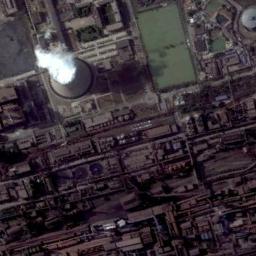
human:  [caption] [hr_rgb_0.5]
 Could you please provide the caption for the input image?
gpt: Here are two thermal power stations that are emitting smoke .

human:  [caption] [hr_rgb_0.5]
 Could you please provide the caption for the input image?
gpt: In the thermal power plant, there are a factory building, many mechanical equipment, pipelines, and a cooling tower that is steaming .

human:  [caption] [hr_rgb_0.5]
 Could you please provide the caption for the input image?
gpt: The thermal power station is next to some buildings with white mist above .

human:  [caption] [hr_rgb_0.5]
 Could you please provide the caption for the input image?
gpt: Many buildings are near the thermal power station .

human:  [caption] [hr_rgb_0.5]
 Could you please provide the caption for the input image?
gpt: There are many buildings and a chimney on the thermal power station .